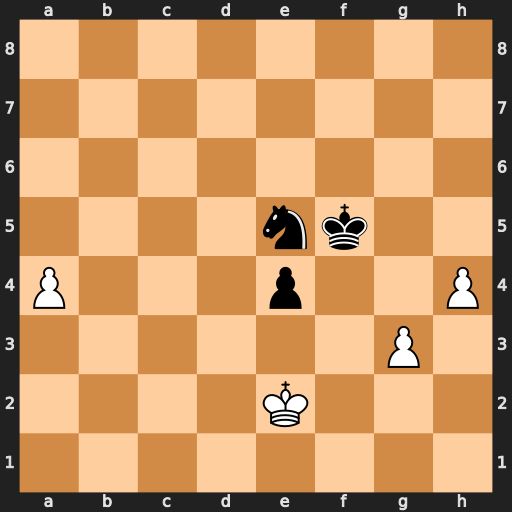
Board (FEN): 8/8/8/4nk2/P3p2P/6P1/4K3/8
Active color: w
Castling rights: -
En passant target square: -
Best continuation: a5 Nc6 a6